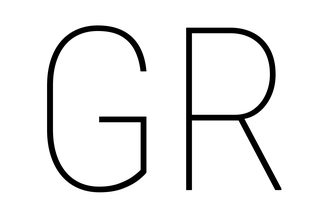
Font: Roboto_Condensed_Thin